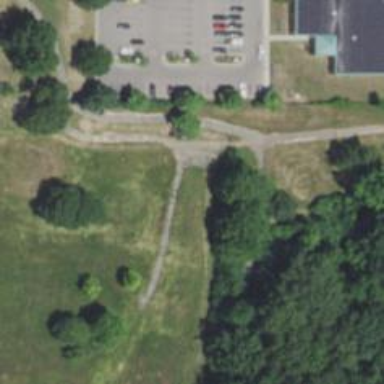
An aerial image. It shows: Disc golf basket.